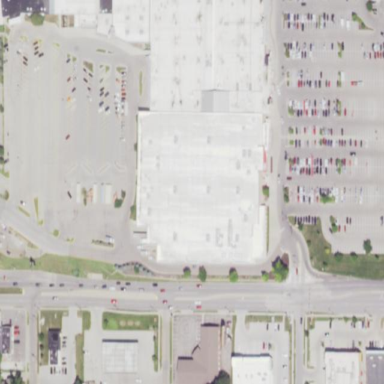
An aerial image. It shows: Retail building that houses department store.